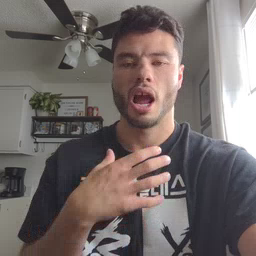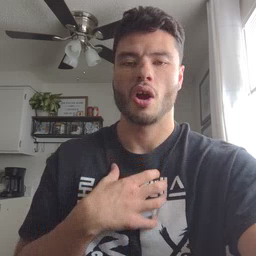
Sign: hungry